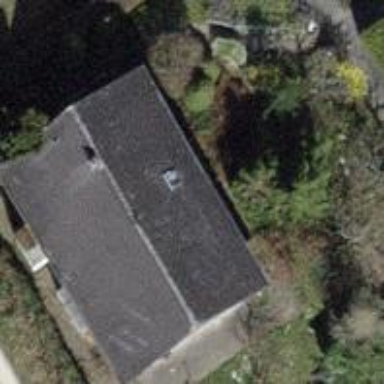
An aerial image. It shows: Building with tiled roof.